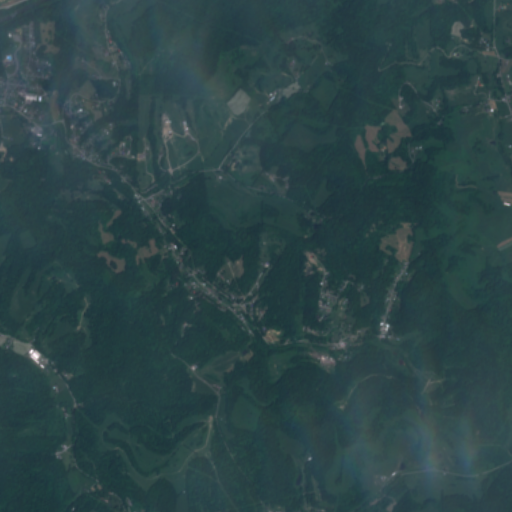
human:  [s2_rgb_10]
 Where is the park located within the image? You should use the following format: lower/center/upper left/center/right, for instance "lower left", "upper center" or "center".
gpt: The park is located in the upper left of the image.
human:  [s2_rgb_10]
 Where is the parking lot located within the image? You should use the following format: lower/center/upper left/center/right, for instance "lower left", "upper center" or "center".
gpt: The parking lot is located in the upper left of the image.
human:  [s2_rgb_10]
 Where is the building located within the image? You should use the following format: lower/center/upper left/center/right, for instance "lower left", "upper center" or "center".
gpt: The building is located in the upper left of the image.
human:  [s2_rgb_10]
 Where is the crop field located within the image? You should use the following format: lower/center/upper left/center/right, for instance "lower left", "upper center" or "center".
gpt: There is no crop field in the image.